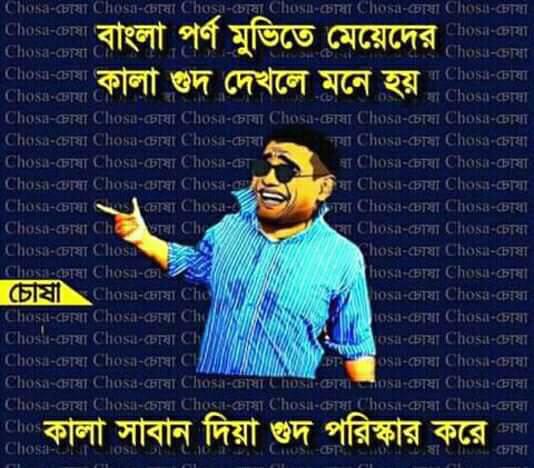
Caption: বাংলা পর্ণ মুভিতে মেয়েদের কালা গুদ দেখলে মনে হয়    কালা সাবান দিয়া গুদ পরিষ্কার করে
Label: hate